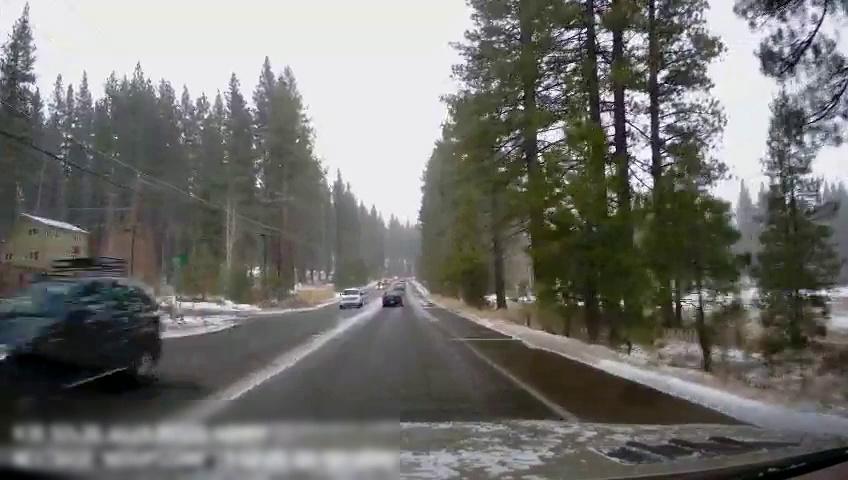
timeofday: Day
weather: Snowy
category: Drivable Space
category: Vehicles | SUV
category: Vehicles | SUV
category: Vehicles | Car
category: Lanes | Opposite Lane
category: Lanes | Current Lane